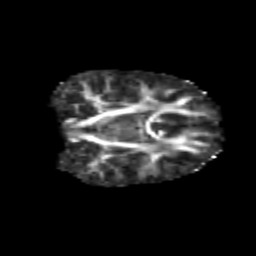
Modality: FA
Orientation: coronal
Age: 7
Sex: female
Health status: healthy